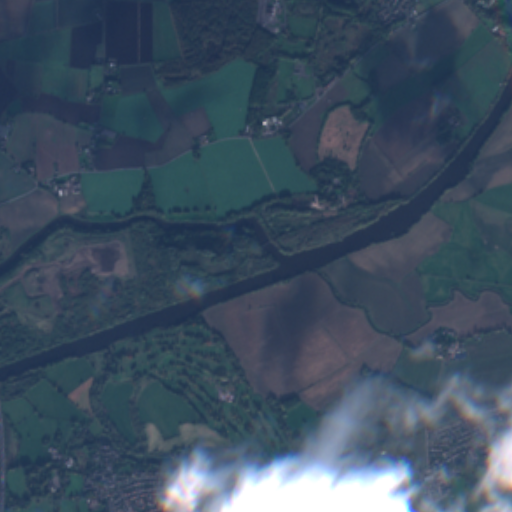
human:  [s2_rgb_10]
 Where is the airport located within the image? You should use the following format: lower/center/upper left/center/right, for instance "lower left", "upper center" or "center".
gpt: The airport is located in the upper left of the image.
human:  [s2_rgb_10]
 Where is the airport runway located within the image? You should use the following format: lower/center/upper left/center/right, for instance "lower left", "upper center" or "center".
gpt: The airport runway is located in the upper left of the image.
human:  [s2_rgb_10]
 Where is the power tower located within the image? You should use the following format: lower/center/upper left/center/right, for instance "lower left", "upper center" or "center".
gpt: The power tower is located in the upper of the image.
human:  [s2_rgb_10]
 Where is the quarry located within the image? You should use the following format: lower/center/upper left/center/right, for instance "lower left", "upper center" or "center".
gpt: The quarry is located in the lower left of the image.
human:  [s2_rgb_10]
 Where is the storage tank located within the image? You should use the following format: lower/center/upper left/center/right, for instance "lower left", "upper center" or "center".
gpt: The storage tank is located in the lower center of the image.
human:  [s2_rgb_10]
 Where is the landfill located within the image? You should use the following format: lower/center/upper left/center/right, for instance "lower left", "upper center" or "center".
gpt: There is no landfill in the image.